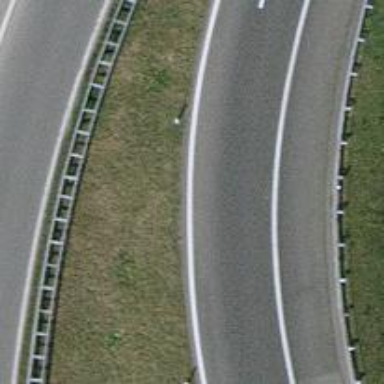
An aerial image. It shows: Asphalt motorway link.